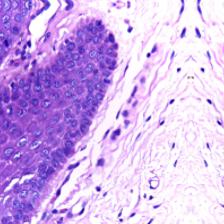
Diagnosis: Normal